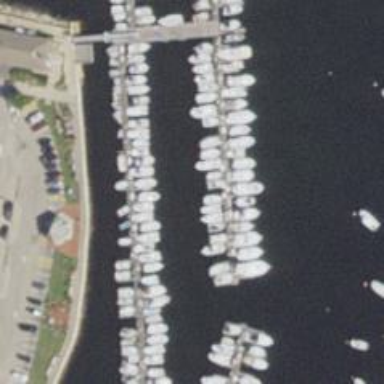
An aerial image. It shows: Man-made pier.